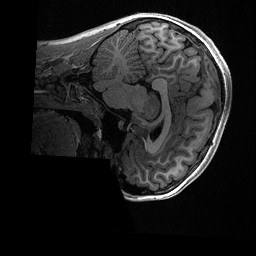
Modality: T1w
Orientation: sagittal
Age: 17
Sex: female
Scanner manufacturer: ge
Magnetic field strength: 3 T
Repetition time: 0.006952 s
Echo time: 0.00292 s